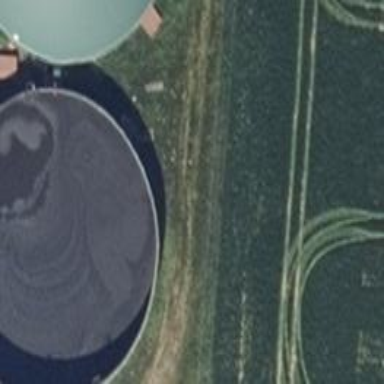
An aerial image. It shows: Storage tank which is man-made and housed in building.